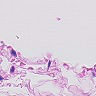
Metastatic tissue present: no